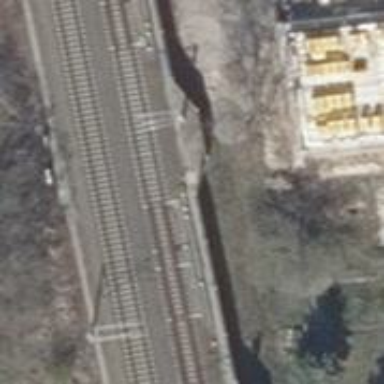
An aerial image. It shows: Railway switch.